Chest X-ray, PA view. Patient: 61 years old, sex M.
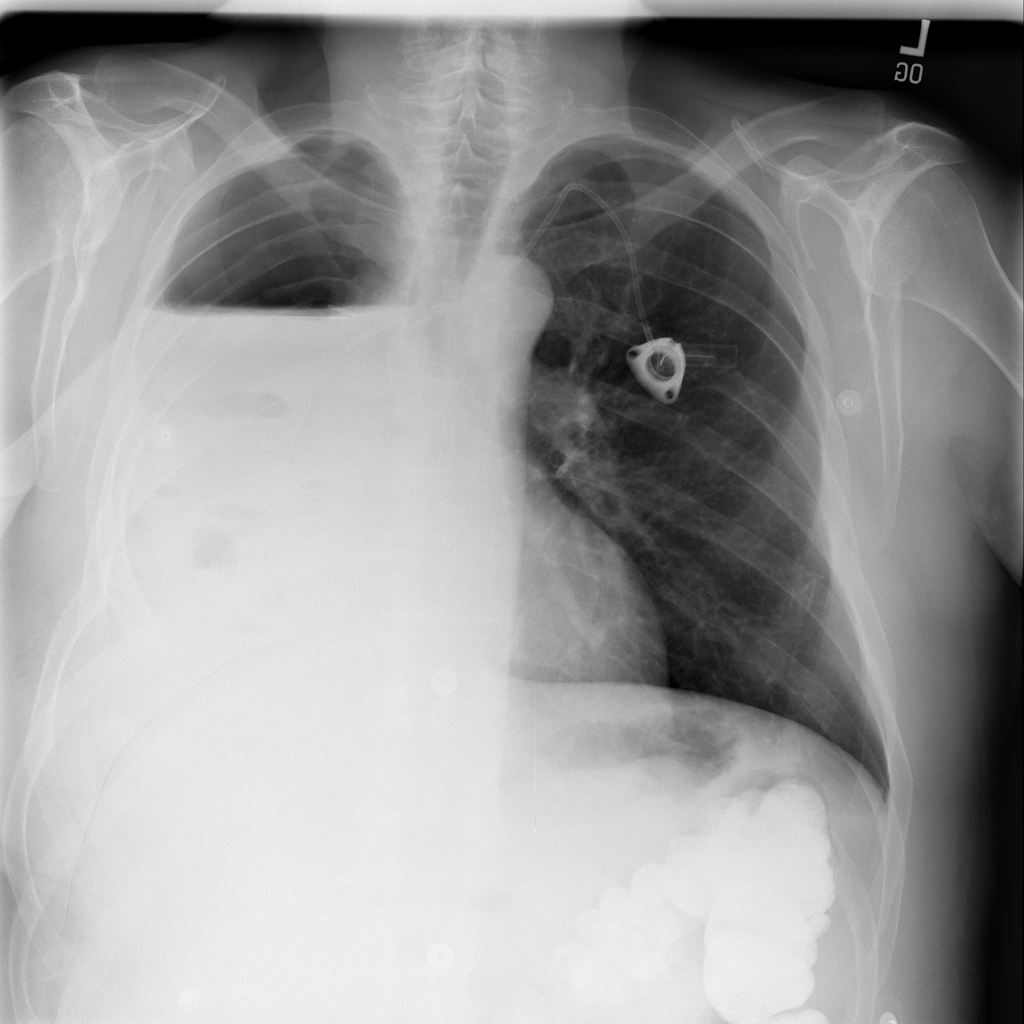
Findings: No Finding